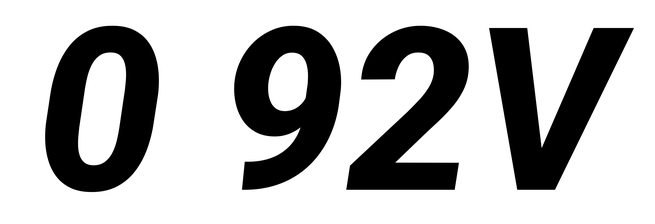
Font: Roboto-Italic_ExtraBold_Italic